Field crop: tomato
Growth stage: 1
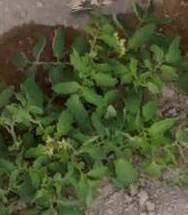
Species: tomato